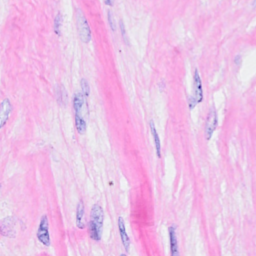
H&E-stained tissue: Breast